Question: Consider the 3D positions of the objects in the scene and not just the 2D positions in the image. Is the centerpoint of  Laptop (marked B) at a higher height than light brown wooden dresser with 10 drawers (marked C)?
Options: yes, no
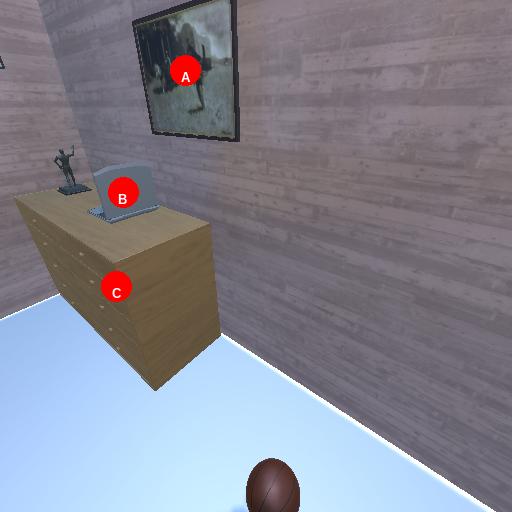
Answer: yes